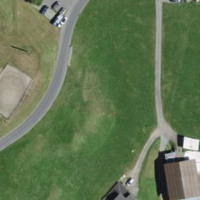
EUNIS habitat code: 26
Species observed at this site:
Vulpes vulpes